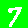
Digit: 7